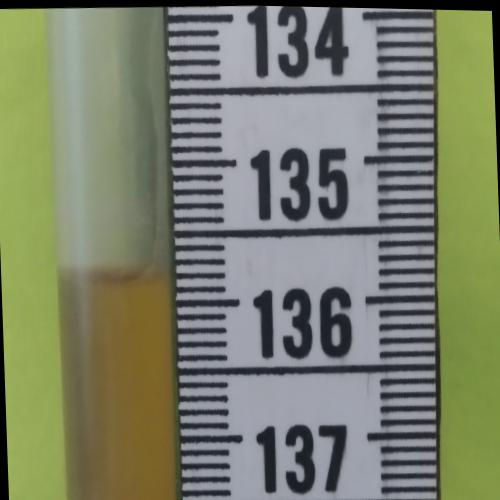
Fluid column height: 135.8 cm